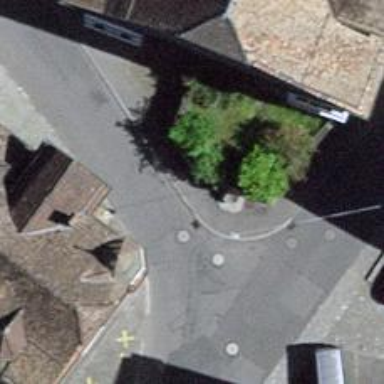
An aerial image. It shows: Bus stop with platform for public transport.